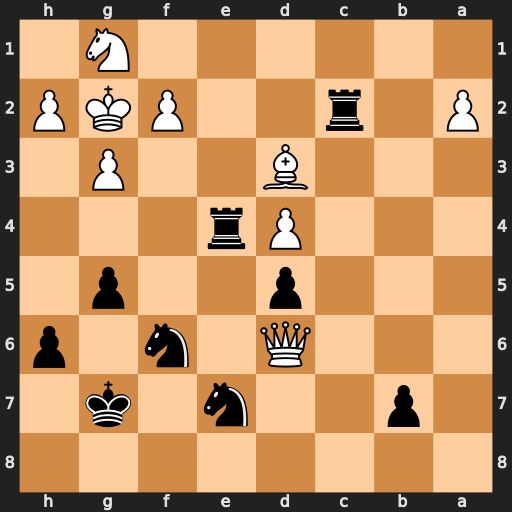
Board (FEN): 8/1p2n1k1/3Q1n1p/3p2p1/3Pr3/3B2P1/P1r2PKP/6N1
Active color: b
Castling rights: -
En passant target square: -
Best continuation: Nf5 Qd8 Ne3+